Question: I have an Ipad app what has multiple OpenGL tile images, couple buttons in the corners, one of which opens a popover view.
The app have been tested with no issues on several devices with different iOS versions on them, running straight from Xcode as well as using binary build. After all the testing it was submitted to the app store. And now, after downloading it from the app store on the ipad 2 with iOS5 there's a weird behavior with the popover view. After opening and closing the popover view twice, if you try to open it 3rd time the popover view loses its height and looks like this:

Also as you can see it doesn't point at the button that opens it anymore. The popover stays like this until you restart the app.
In the devices with iOS older than iOS5 everything is working fine. So the bug shows up only on iOS5 and only when you download the app from the app store.
Did anyone see a similar popover behavior? And is there any way to fix it?
Also any ideas on what can cause a bug to appear only in the app store app? Last question: any ideas on next steps if we can demonstrate the bug only occurs once the app has been submitted? Contact Apple?
Thanks so much for your help and I'd be happy to provide any additional details to get this resolved. Thank you again.
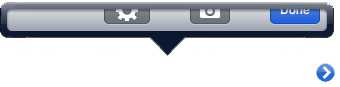
Answer: I apologize for a long delay.
The problem was that my client built a binary for submission on the older version of the xcode and basically lied about it. After resubmitting it properly bug disappeared.